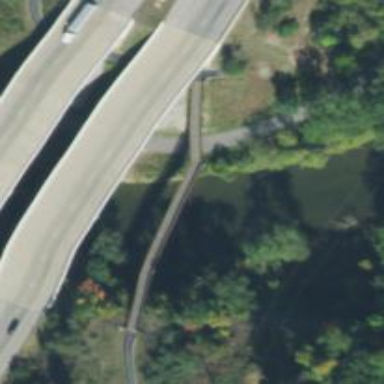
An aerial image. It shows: Bridge over cycleway.